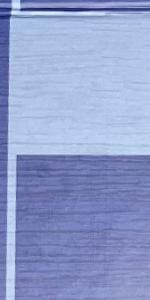
Label: Empty